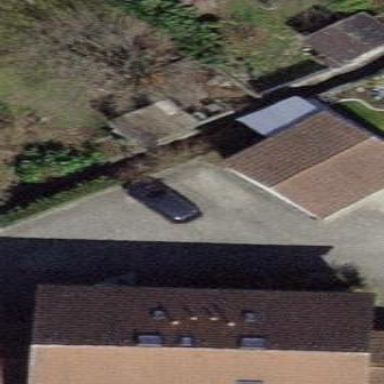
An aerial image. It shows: Group of garages.